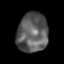
Tissue: lung
Cell type: T cells
Senescence score: 0.2374
Nuclear area (px): 1196
Mean DAPI intensity: 92.166